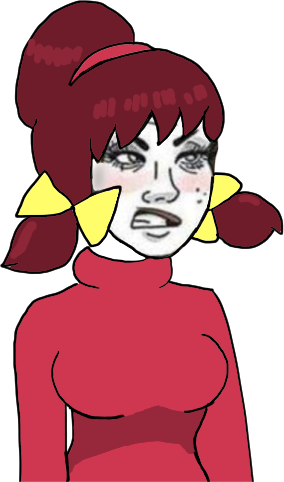
Label: 5_E-Thot